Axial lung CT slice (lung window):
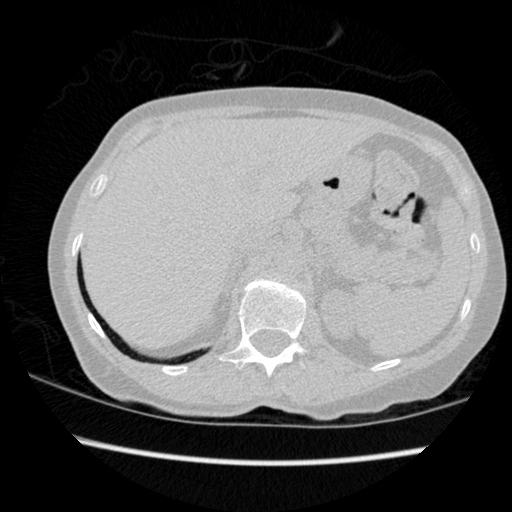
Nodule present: no